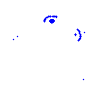
Particle: electron